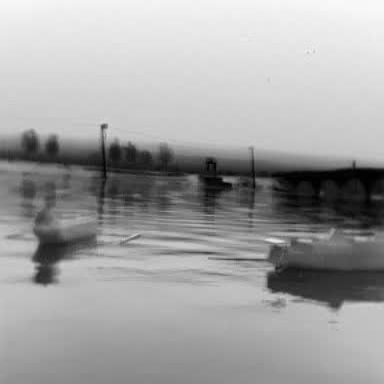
There is a liner in the infrared image.